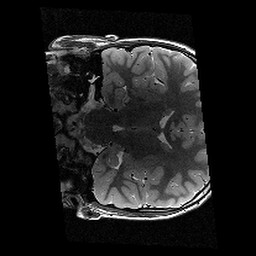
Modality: T2w
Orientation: coronal
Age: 11
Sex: male
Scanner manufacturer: siemens
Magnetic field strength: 3 T
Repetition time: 9.23 s
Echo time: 0.067 s